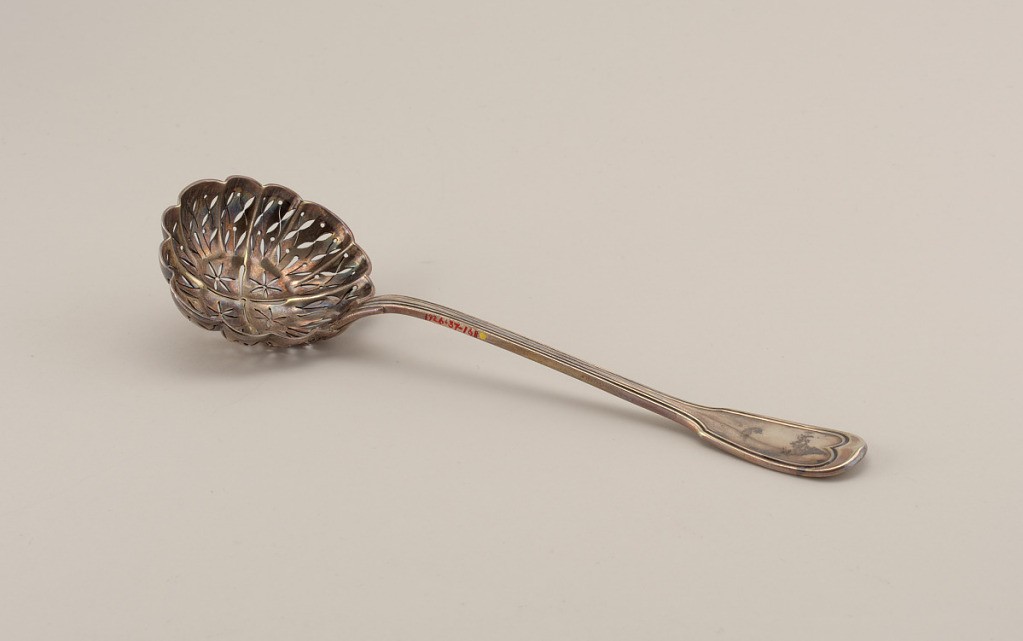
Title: Sifting Spoon
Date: late 19th century
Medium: silver
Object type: spoon
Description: Twelve lobed oval bowl pierced in the center with four flowers and surrounded by pierced circles and stylized leaves. Reeded stem with fiddle-form terminal and ornate monogram W engraved on the reverse.